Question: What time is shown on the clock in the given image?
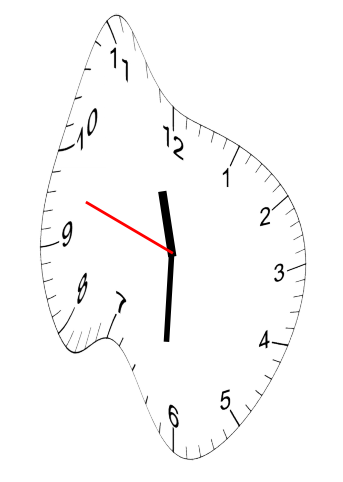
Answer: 11:30:48